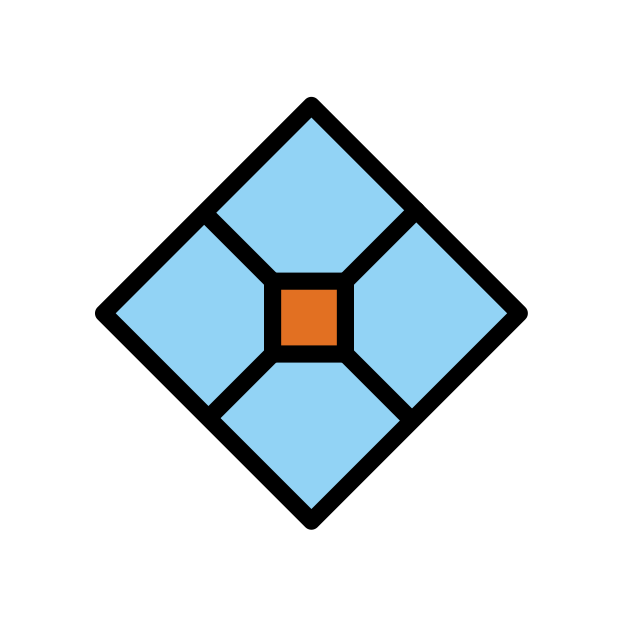
Emoji: 💠
Name: diamond shape with a dot inside
Unicode: 0x1f4a0